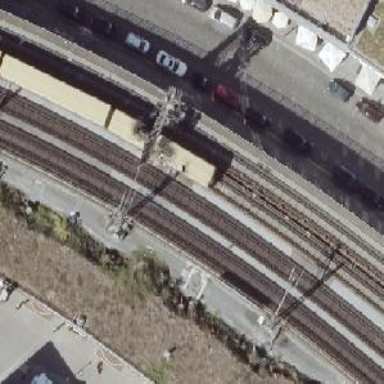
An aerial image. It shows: Railway signal.